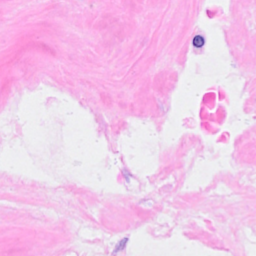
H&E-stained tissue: Breast